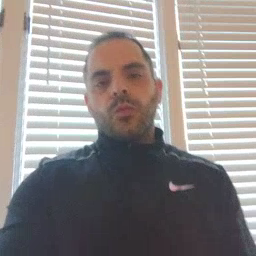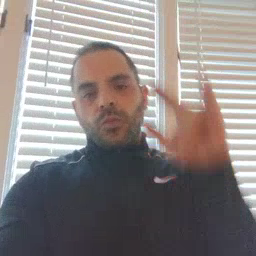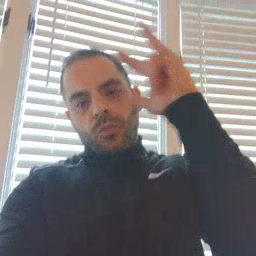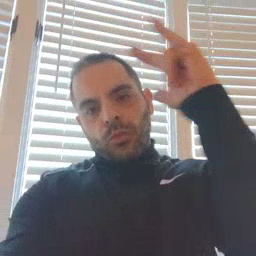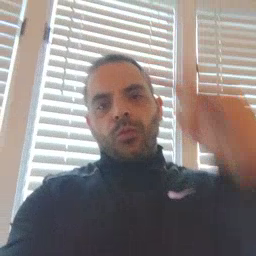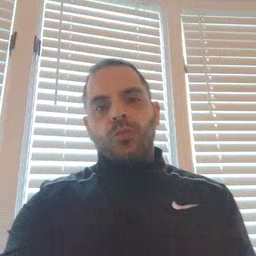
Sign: airplane